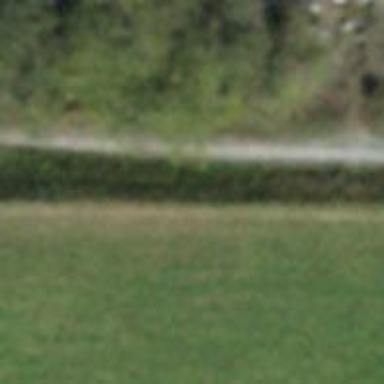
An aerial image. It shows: Footway with pebblestone surface.